Brain MRI, t1w sequence, axial 2D slice.
Patient: age 38, sex F, weight 78 kg, height 1.78 m
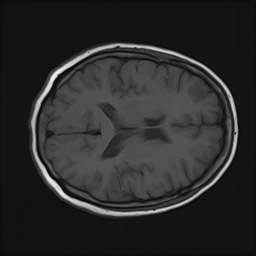